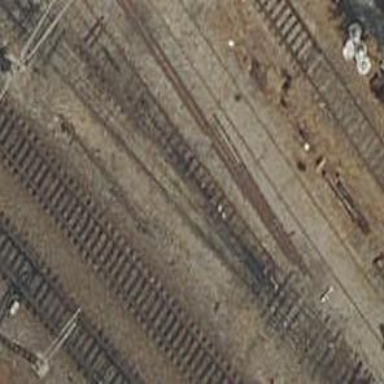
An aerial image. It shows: Railway switch.